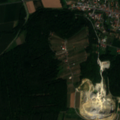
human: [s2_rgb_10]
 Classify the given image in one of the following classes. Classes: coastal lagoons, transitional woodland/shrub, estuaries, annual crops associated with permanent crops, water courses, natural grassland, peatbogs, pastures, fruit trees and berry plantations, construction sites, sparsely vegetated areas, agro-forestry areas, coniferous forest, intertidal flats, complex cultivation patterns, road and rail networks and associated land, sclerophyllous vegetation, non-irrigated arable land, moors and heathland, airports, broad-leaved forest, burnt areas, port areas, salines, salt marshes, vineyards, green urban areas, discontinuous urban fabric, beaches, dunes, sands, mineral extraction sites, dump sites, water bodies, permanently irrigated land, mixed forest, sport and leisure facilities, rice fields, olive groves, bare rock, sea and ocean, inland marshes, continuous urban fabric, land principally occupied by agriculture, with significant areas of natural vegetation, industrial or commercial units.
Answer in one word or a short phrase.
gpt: discontinuous urban fabric, non-irrigated arable land, land principally occupied by agriculture, with significant areas of natural vegetation, broad-leaved forest